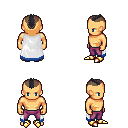
a pixel art fantasy rpg character, male body template, human, tanned skin, white trimmed cape, magenta pants, raven short mohawk hairstyle, gold boots, four views (front, back, left, right), 2x2 character sprite sheet, small pixel art, hard edges, no anti-aliasing